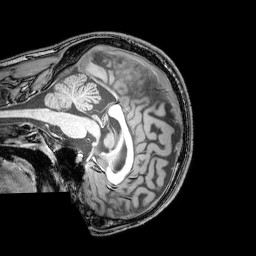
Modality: T1w
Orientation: sagittal
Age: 20
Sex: male
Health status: healthy
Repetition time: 0.081 s
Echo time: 0.037 s